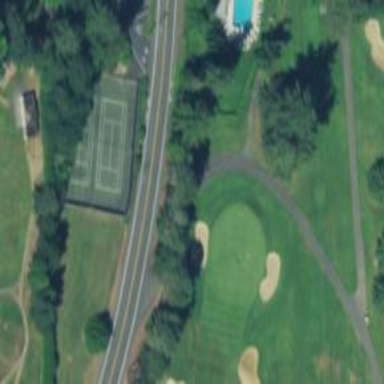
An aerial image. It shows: Service road used as golf cart path.